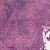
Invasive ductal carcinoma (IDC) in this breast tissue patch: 0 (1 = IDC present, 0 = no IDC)